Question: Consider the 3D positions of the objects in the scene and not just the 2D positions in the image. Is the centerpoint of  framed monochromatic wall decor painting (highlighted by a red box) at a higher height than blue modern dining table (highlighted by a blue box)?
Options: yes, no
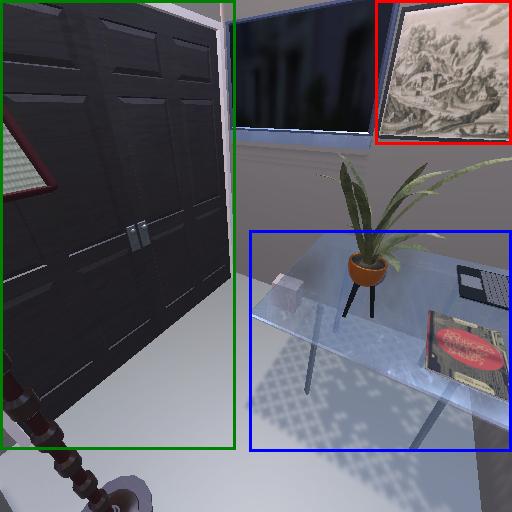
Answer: yes